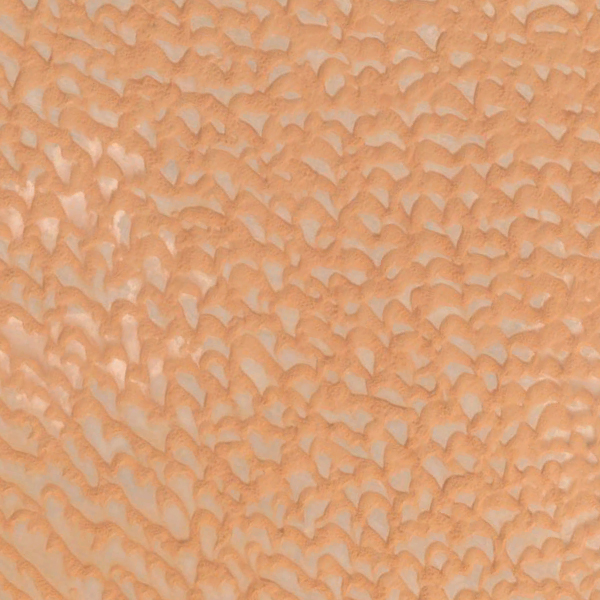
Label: Desert